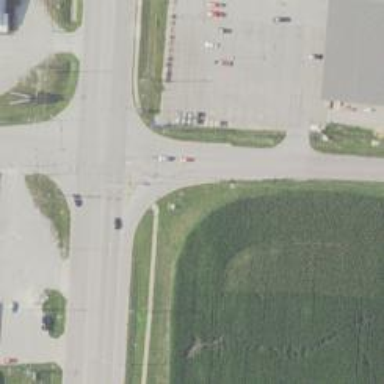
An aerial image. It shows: Tertiary_link road with asphalt surface.